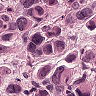
Metastatic tissue present: yes